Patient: sex M, age 60
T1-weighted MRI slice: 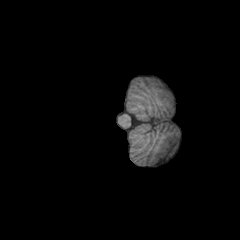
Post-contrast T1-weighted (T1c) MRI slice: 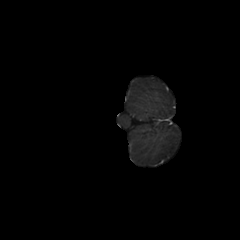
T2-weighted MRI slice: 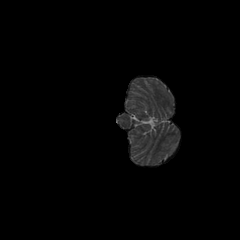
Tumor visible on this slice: no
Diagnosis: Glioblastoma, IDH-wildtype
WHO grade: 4